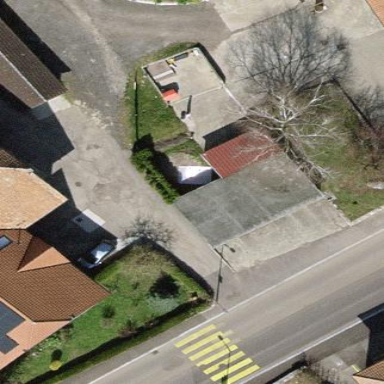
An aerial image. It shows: Garage building.